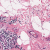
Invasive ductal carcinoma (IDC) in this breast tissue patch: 0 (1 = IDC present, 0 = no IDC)